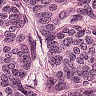
Metastatic tissue present: yes